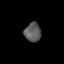
Tissue: prostate
Cell type: T cells
Senescence score: 0.3052
Nuclear area (px): 308
Mean DAPI intensity: 89.886